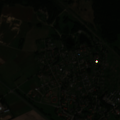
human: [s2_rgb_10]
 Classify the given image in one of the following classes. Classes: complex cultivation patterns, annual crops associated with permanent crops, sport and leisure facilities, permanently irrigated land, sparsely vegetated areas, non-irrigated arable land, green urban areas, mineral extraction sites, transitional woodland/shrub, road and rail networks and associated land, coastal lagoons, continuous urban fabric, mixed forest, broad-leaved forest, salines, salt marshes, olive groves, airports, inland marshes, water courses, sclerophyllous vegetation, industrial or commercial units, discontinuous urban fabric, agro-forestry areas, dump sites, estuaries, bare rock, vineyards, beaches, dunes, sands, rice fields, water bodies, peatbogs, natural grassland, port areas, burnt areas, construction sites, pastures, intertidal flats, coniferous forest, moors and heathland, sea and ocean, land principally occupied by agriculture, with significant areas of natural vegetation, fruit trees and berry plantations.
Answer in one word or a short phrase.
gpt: discontinuous urban fabric, non-irrigated arable land, complex cultivation patterns, land principally occupied by agriculture, with significant areas of natural vegetation, coniferous forest